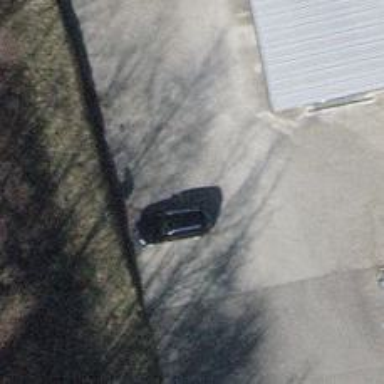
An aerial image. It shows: Driveway made of paving stones.